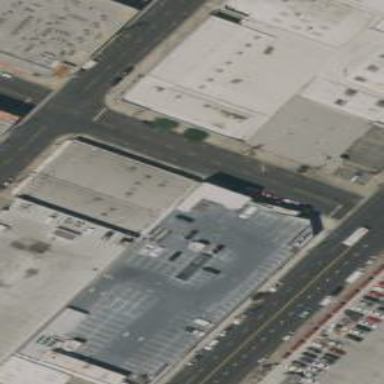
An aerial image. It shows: Retail building.